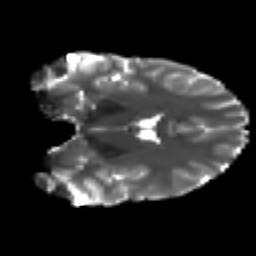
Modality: T2w
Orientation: coronal
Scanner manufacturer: ge
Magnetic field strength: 3 T
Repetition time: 7.98 s
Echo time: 0.0701 s